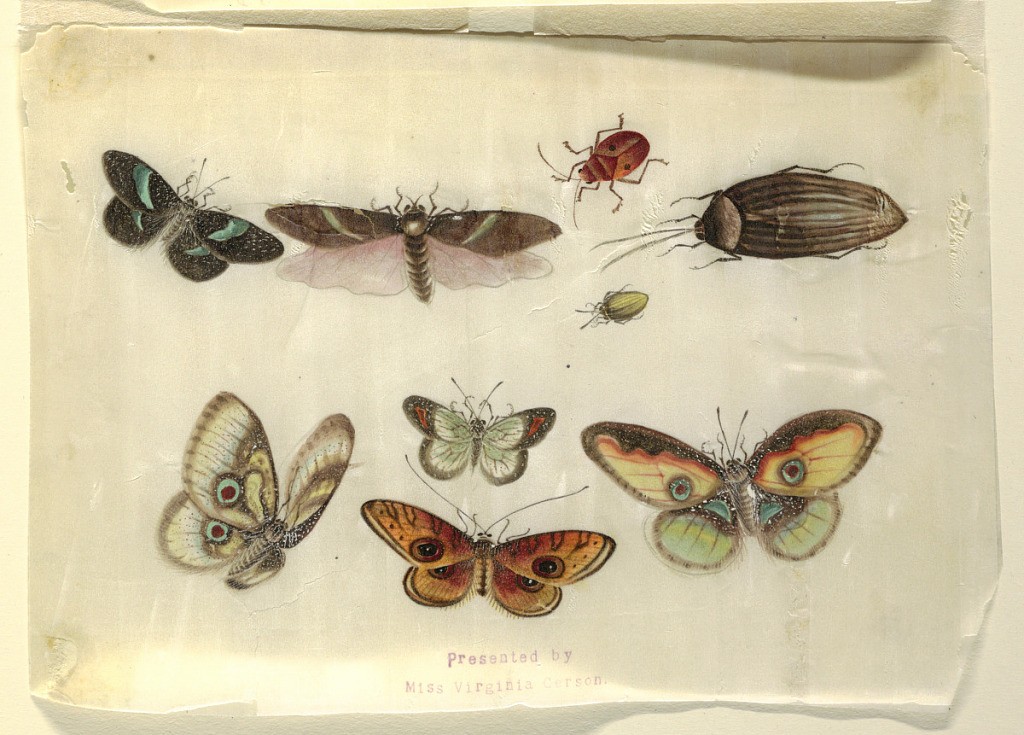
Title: Insects
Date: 18th century
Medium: Rice paper
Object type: Drawing
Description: Detailed representation in color of five butterflies and four insects one winged insect and three beetles.